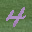
Label: 4